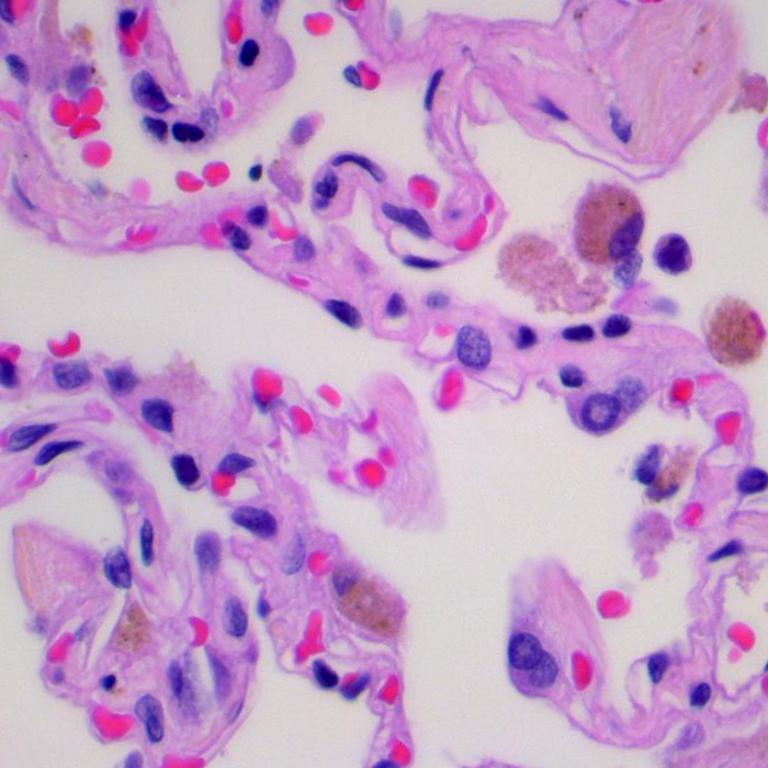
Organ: lung
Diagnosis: benign